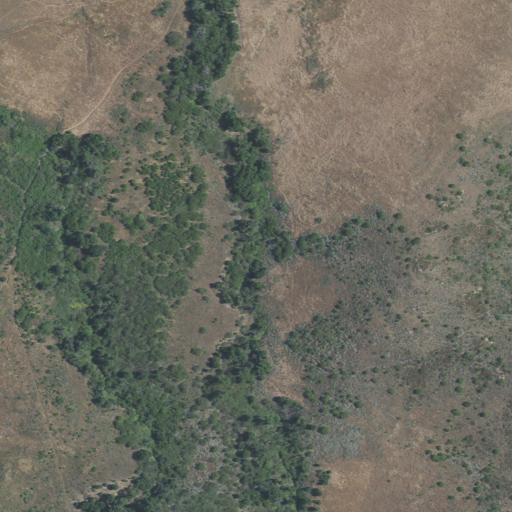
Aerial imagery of valley in California named La Jolla Valley containing grassland, shrub, and woody wetlands